Interaction volume radius: 10 \u00c5
Interaction volume height: 35 \u00c5
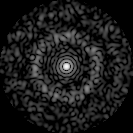
Disorder parameter: 0.8585